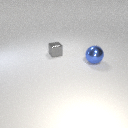
large blue metal sphere in front of small gray metal cube